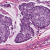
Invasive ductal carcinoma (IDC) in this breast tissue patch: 1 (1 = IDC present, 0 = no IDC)